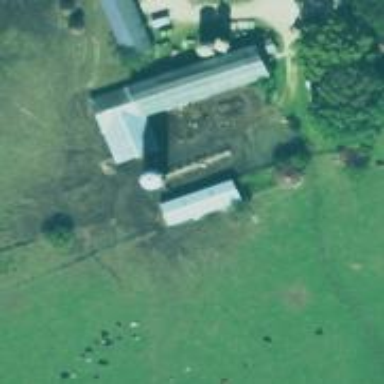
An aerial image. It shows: Silo building.